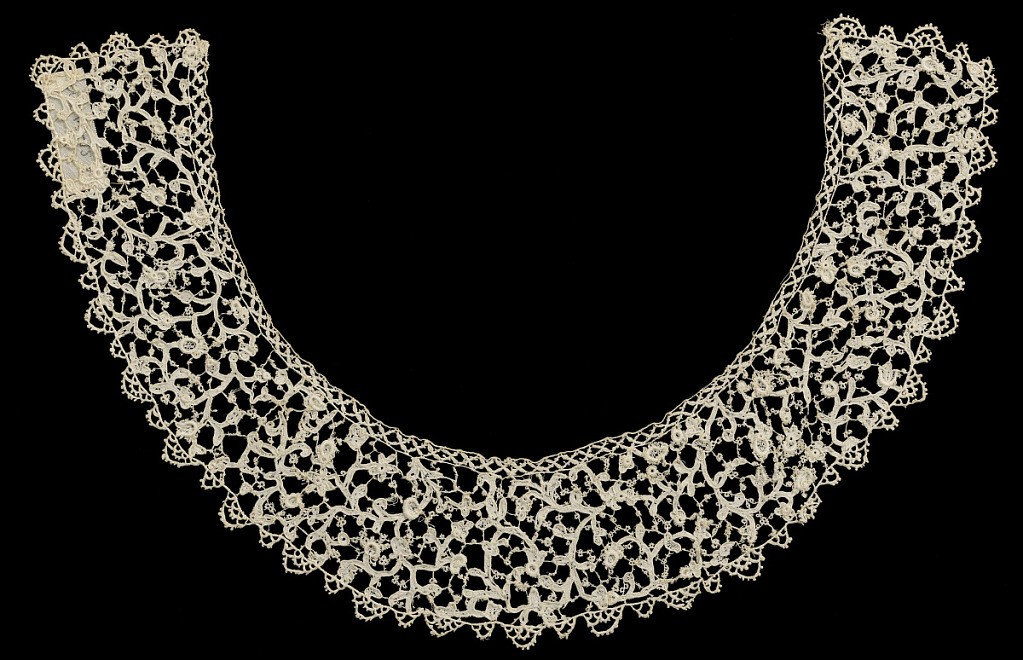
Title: Trimmings
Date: ca. 1725
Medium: linen Technique: needle lace (commonly called Rosaline)
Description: Group of lace intended for costume that includes seven pieces: a collar, two cuffs, two bands, and two shaped pieces. Pattern is an allover foliate scroll design.